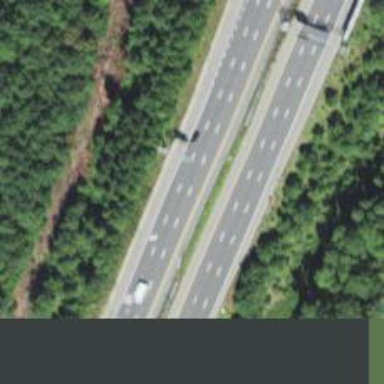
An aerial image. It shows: Motorway.